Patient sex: M
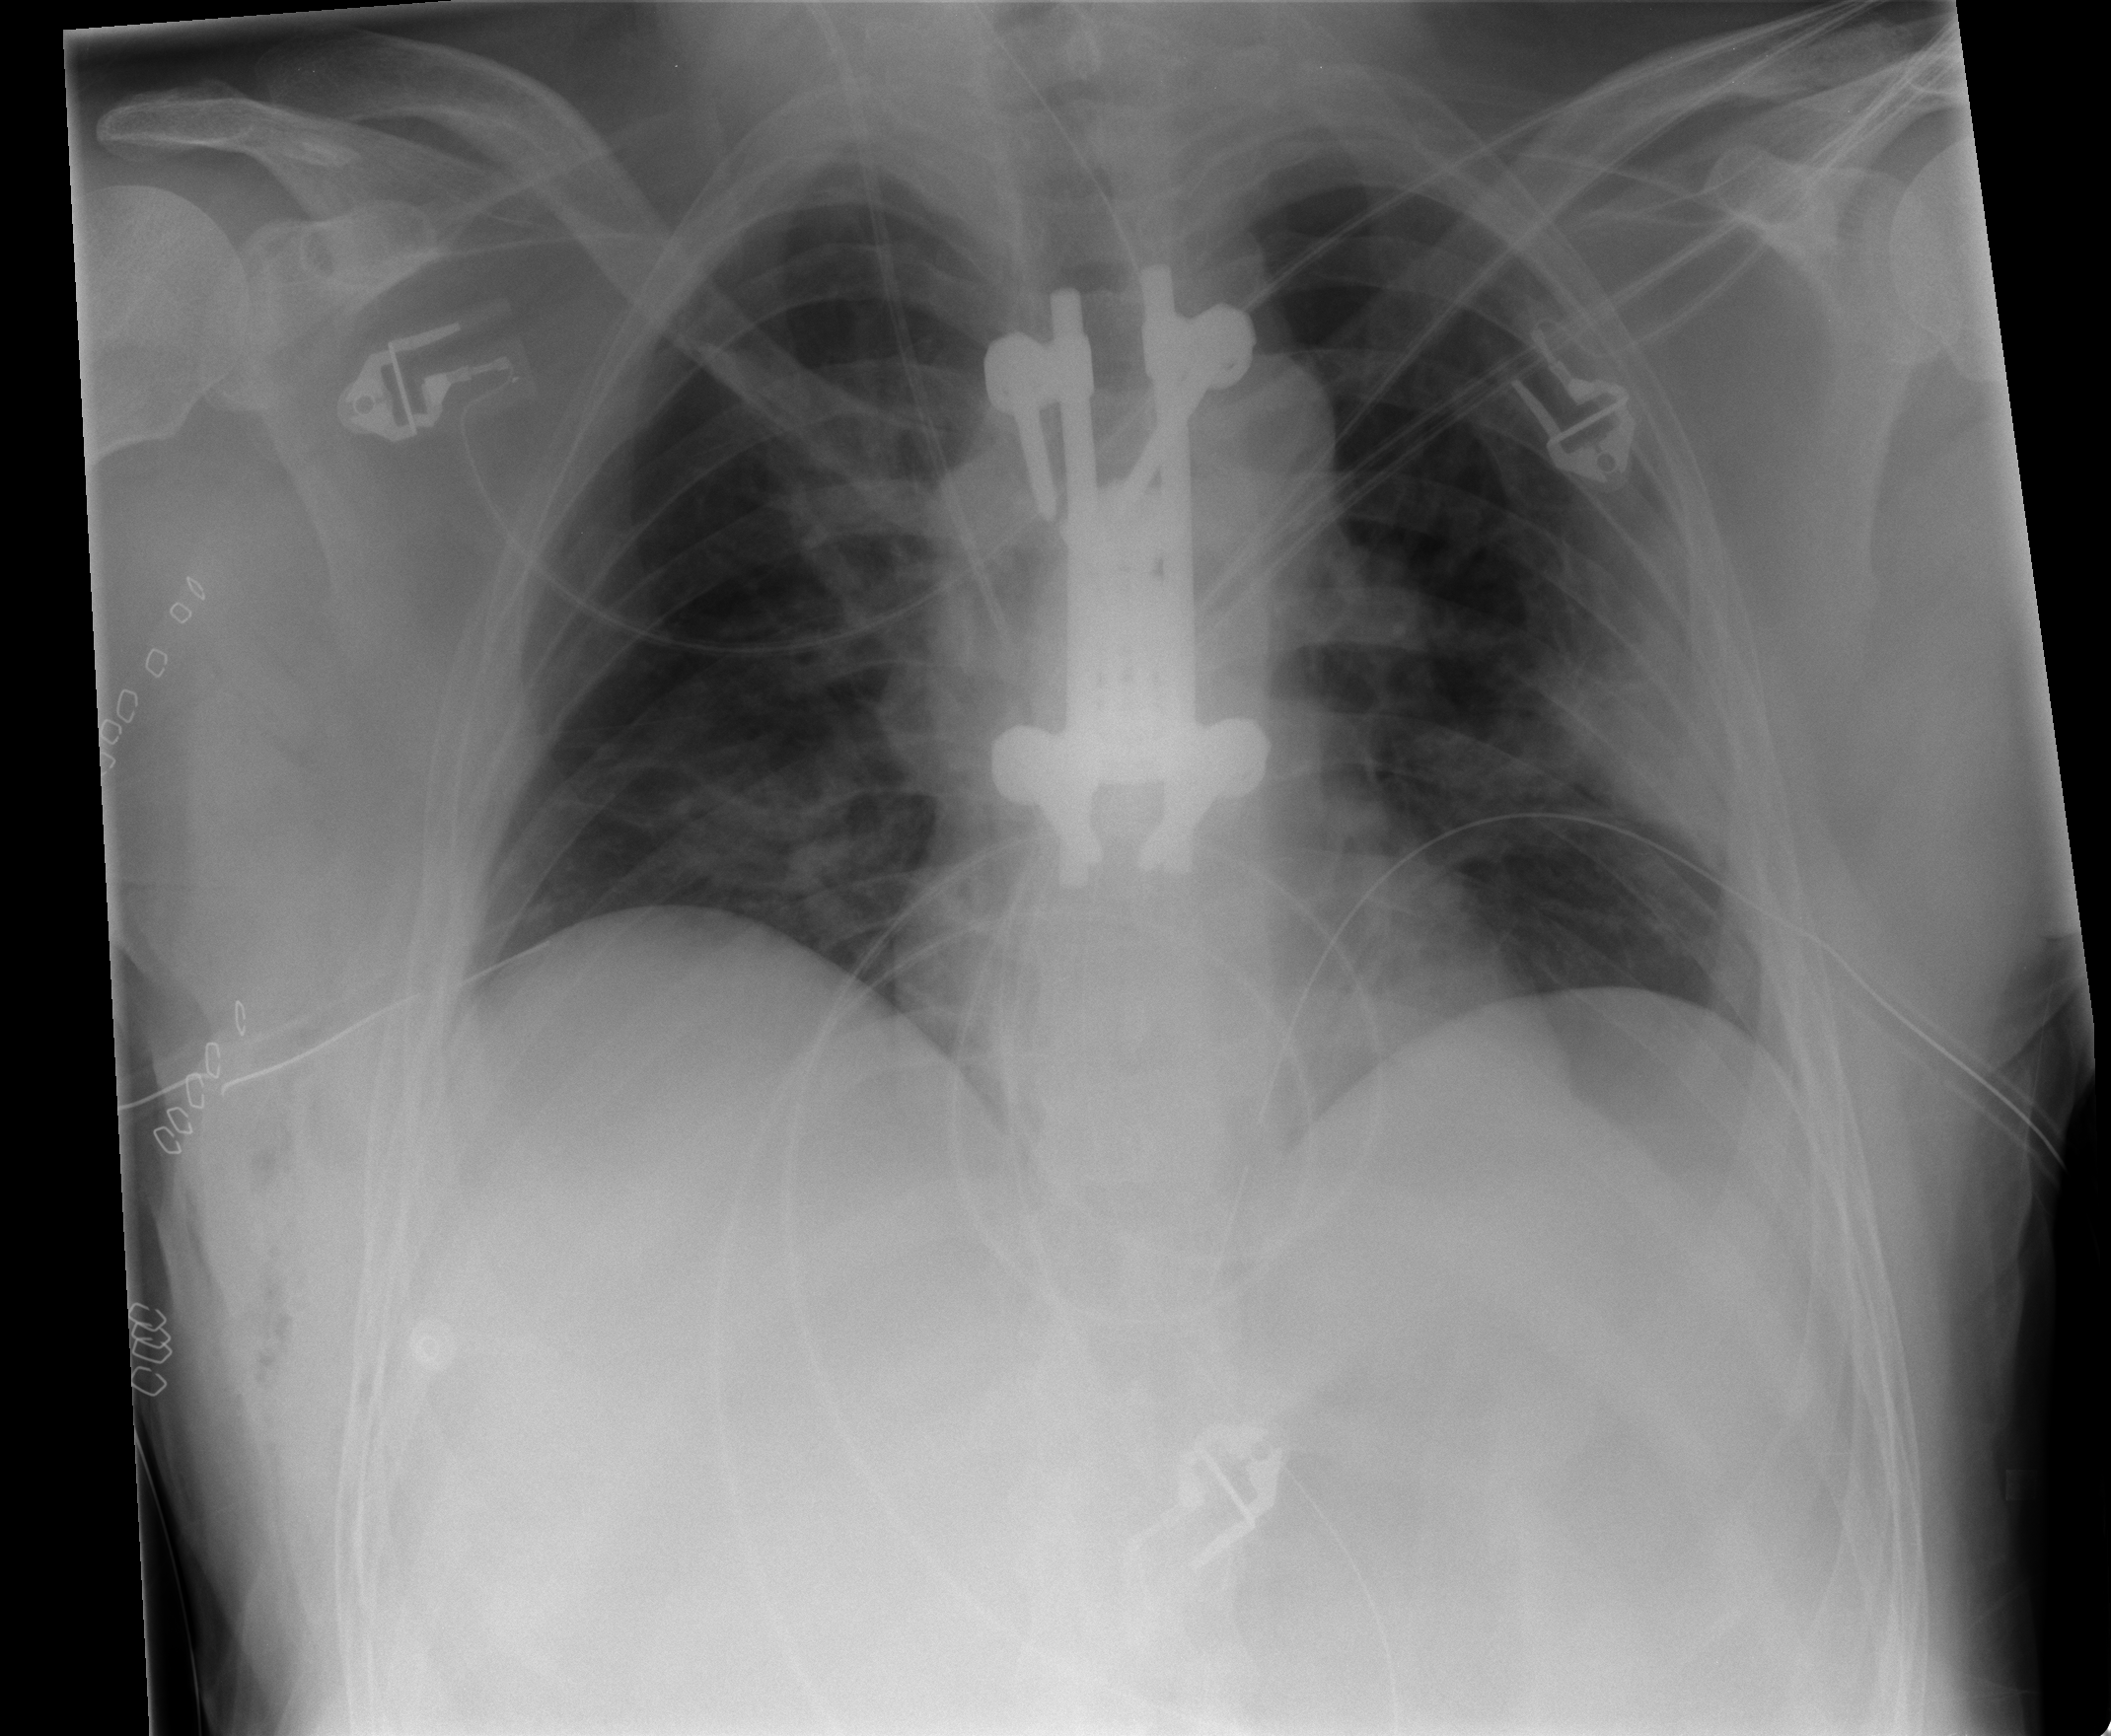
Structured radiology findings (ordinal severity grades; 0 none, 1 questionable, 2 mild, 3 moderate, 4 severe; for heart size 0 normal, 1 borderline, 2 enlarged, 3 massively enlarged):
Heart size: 0
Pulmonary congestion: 0
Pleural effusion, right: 0
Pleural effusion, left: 0
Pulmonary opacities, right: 0
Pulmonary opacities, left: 0
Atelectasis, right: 2
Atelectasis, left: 2